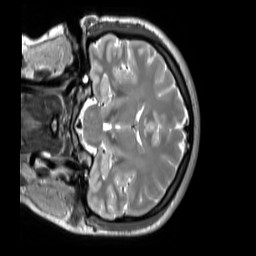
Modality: T2w
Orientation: coronal
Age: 27
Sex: male
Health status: ill
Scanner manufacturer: siemens
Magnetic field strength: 3 T
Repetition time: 2.8 s
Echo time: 0.326 s